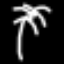
Label: palm tree